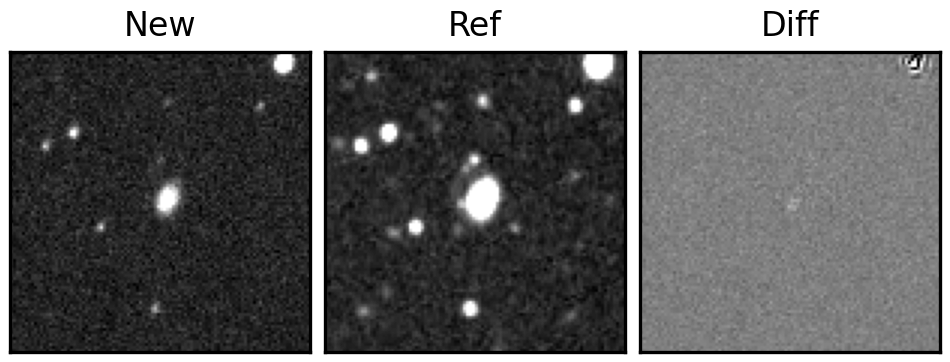
Label: real